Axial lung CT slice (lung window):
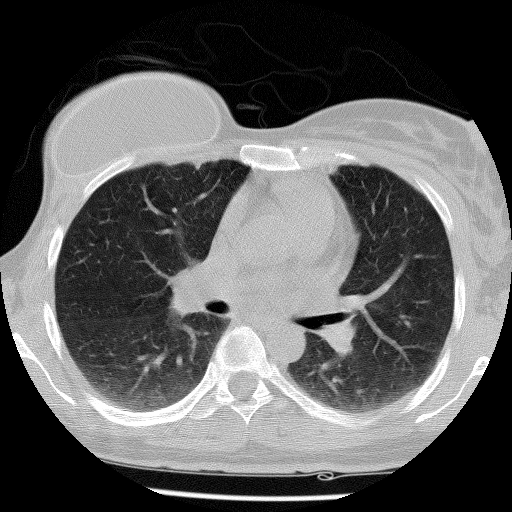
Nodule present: no